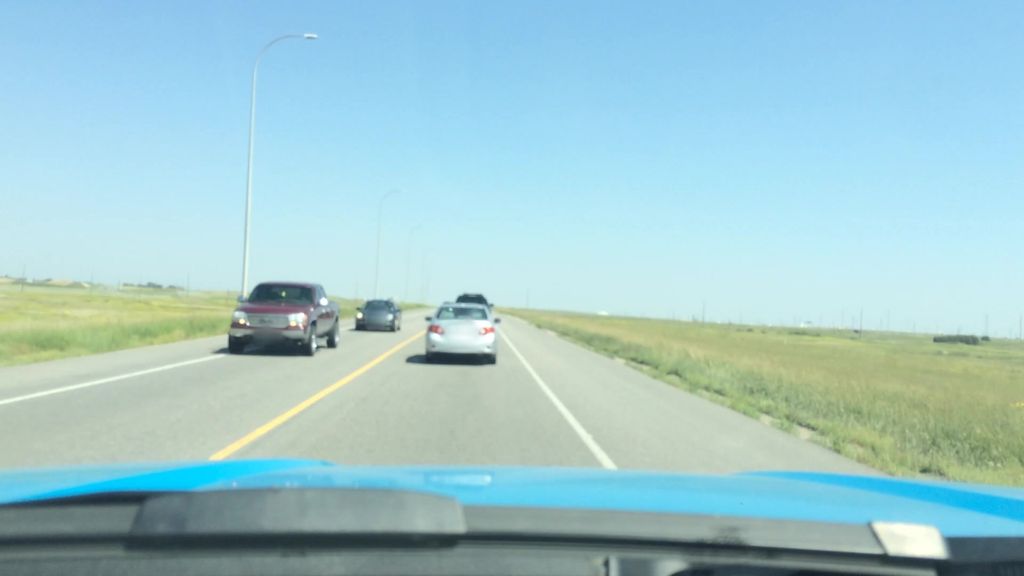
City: calgary